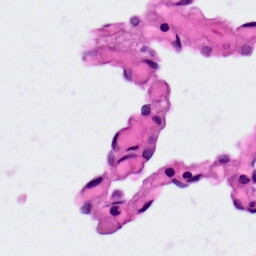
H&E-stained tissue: Lung